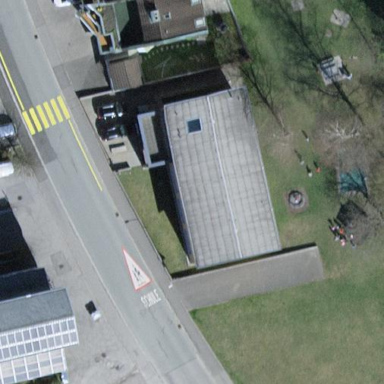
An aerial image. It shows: School building serving as kindergarten.